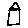
Label: house